Field crop: tomato
Growth stage: 2
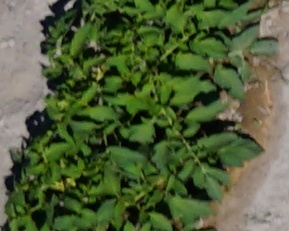
Species: tomato